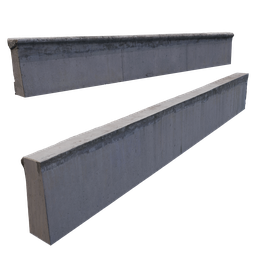
Label: architecture